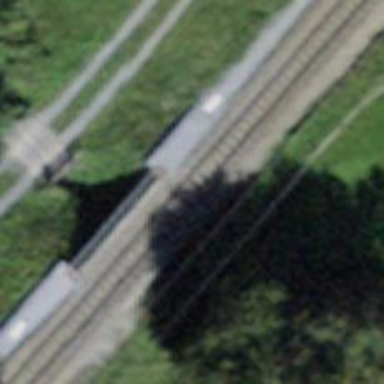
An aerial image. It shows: Narrow-gauge railway bridge with electrified contact line.